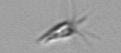
Label: Calciopappus